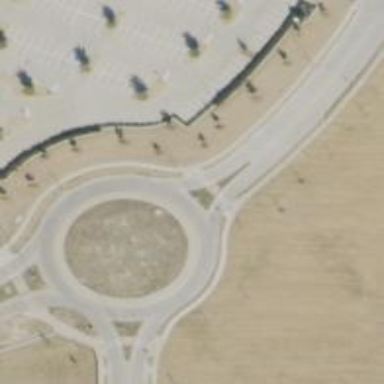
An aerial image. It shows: Tertiary road leading to roundabout junction.